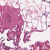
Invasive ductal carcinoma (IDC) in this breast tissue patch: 0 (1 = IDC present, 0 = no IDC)